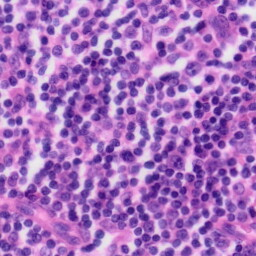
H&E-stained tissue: Tonsil